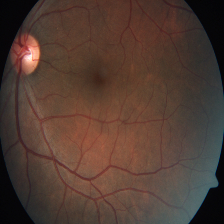
Diabetic retinopathy grade: Severe